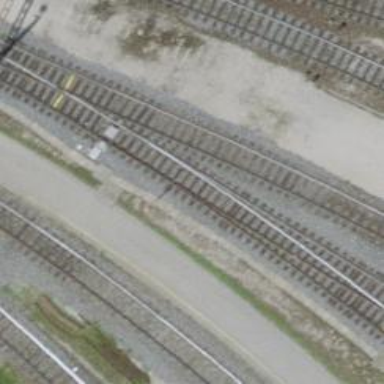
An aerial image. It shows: Rail yard with electrified rails and single track.